Question: We have regression reports on Jenkins, where I can see the newly failing tests
I have searched on the surefire-plugin page, but could not find anything that is similar to what i see on the jenkins test report, but on my local-box.

I am looking especially for the "(diff)" column.
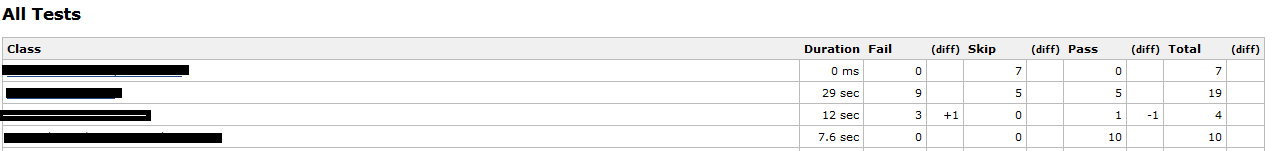
Answer: It's not there and I wonder if it will be supported by the mavne-surefire-plugin. Maven doesn't keep track of historic statistics, it just builds (that's its main scope). If you want such statistics, you probably need some other tool like Jenkins or maybe SonarQube